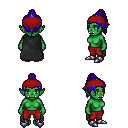
a pixel art fantasy rpg character, female body template, orc, green skin, black cape, red pants, blue long topknot hairstyle, red bandana, metal boots, four views (front, back, left, right), 2x2 character sprite sheet, small pixel art, hard edges, no anti-aliasing